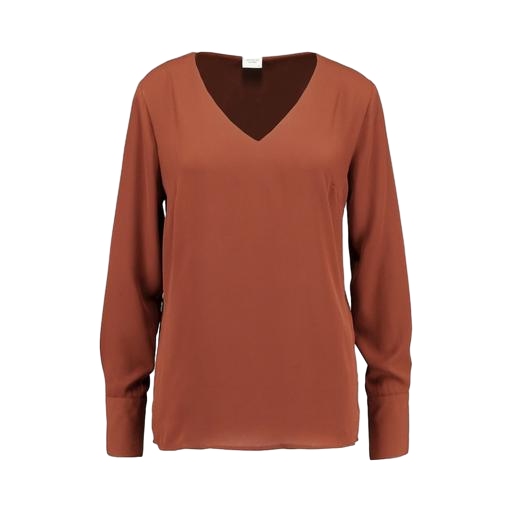
multicolor vero moda rust high neck blouse, long sleeved brown v-neck, v-neck shirt, white background